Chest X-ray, PA view. Patient: 49 years old, sex M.
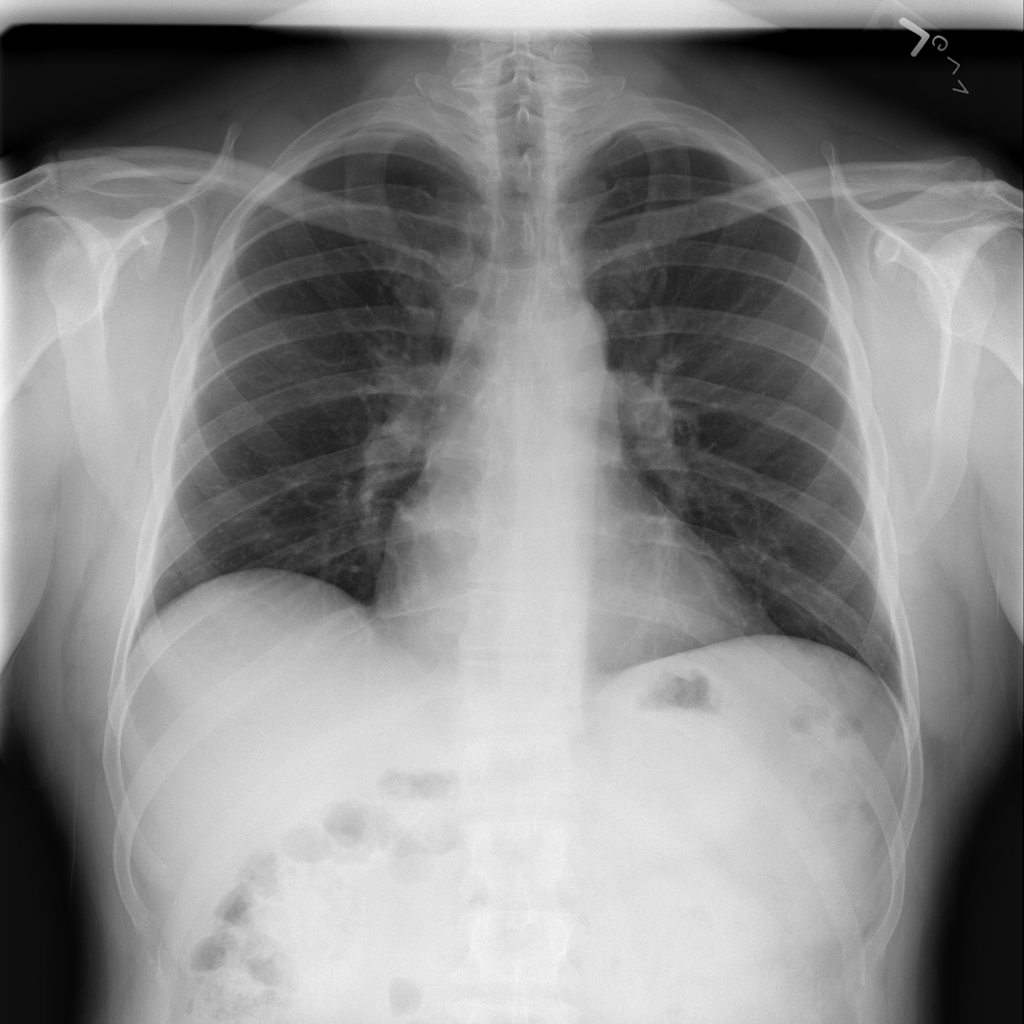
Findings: No Finding